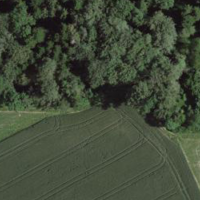
EUNIS habitat code: 52
Species observed at this site:
Stellaria graminea